Aerial crown-view tile of a tropical tree (Barro Colorado Island, Panama), acquired 20240716:
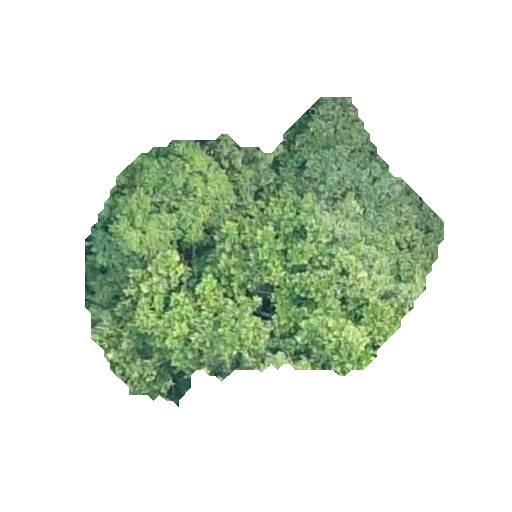
Species: Anacardium excelsum
GBIF accepted scientific name: Anacardium excelsum
Crown area: 115.761 m²